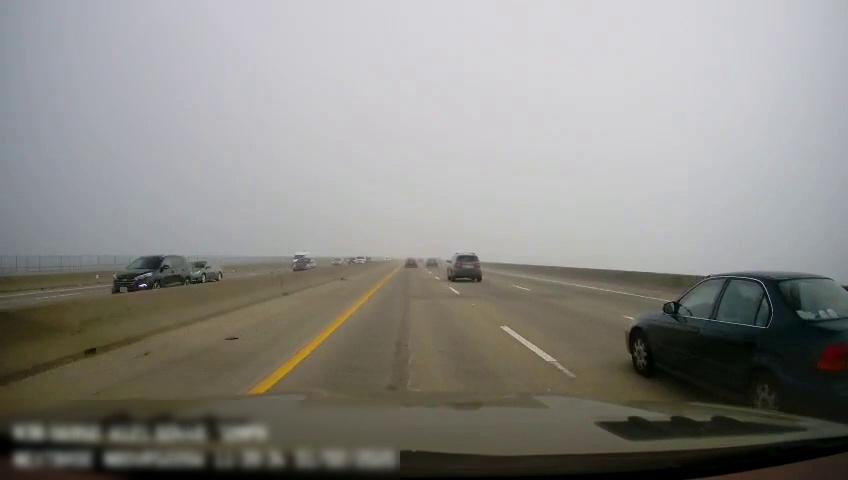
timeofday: Day
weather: Cloudy
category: Drivable Space
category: Drivable Space
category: Vehicles | Car
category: Vehicles | SUV
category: Vehicles | Van
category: Vehicles | Car
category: Vehicles | Car
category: Vehicles | Car
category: Vehicles | SUV
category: Vehicles | Car
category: Vehicles | SUV
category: Vehicles | Car
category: Vehicles | Car
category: Lanes | Current Lane
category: Lanes | Current Lane
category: Lanes | Alternate Lane
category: Lanes | Alternate Lane
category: Lanes | Alternate Lane
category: Lanes | Opposite Lane
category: Lanes | Opposite Lane